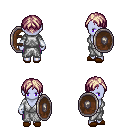
a pixel art fantasy rpg character, female body template, dark elf, purple skin, white robe, magenta pants, white blonde parted hairstyle, white cloth bracers, brown slippers, shield, four views (front, back, left, right), 2x2 character sprite sheet, small pixel art, hard edges, no anti-aliasing